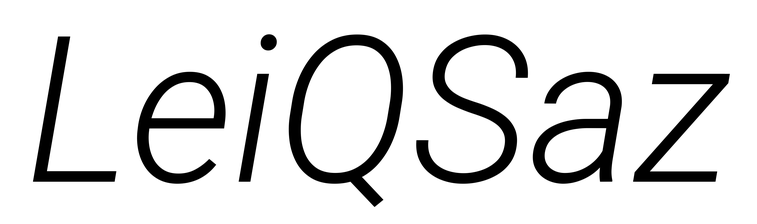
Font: Roboto-Italic_Light_Italic